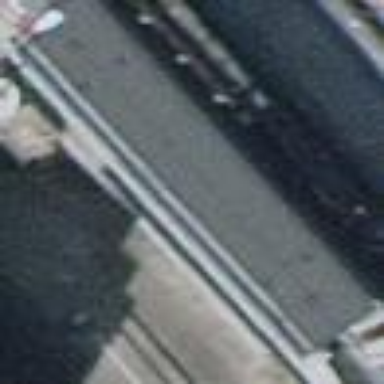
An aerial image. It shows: Shelter for public transport located on the roof of building.